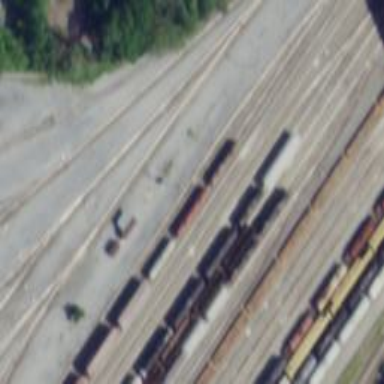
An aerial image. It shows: Railway yard in service.